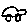
Label: car